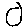
Label: circle